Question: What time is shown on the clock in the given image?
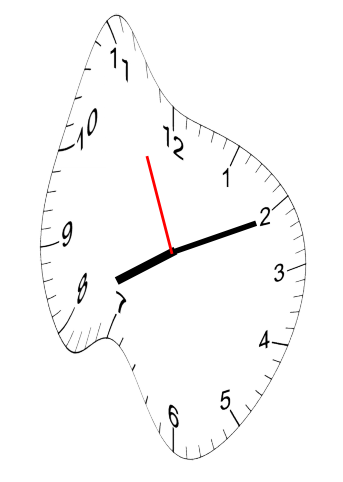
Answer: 08:10:56